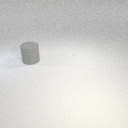
large gray rubber cylinder